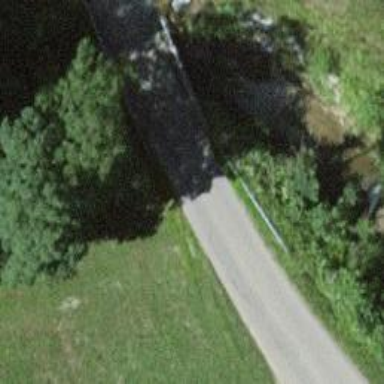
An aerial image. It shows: Unclassified road with asphalt surface crossing bridge.